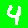
Digit: 4